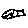
Label: fish